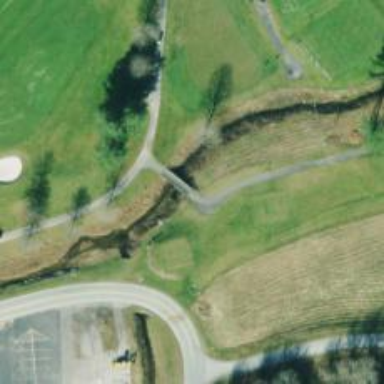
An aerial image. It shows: Service road on bridge designed for golf cartpath.